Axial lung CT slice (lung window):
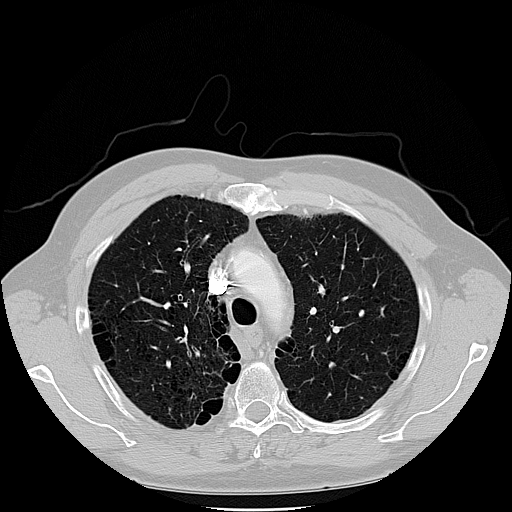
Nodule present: no